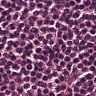
Metastatic tissue present: no